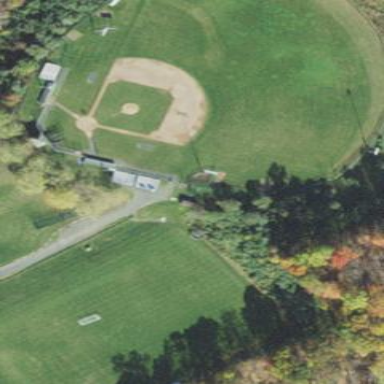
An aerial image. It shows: Baseball pitch for leisure land activities.